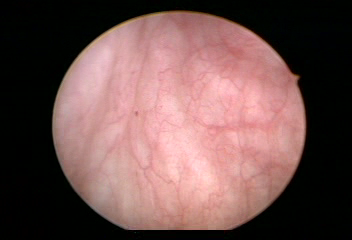
Modality: WLC
Class: Normal mucosa
Bladder cancer association: No